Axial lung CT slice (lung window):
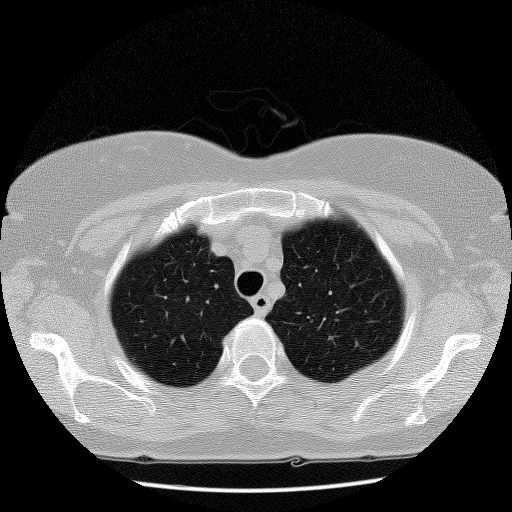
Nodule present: no